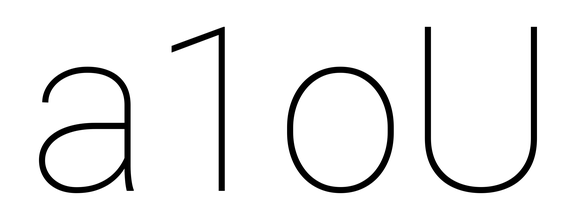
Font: Roboto_Thin